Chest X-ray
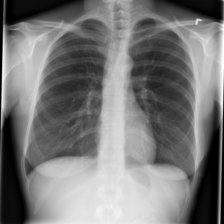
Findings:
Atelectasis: negative
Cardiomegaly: negative
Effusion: negative
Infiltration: negative
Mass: negative
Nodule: negative
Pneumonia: negative
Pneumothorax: negative
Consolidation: negative
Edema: negative
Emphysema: negative
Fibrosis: negative
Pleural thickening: negative
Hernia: negative